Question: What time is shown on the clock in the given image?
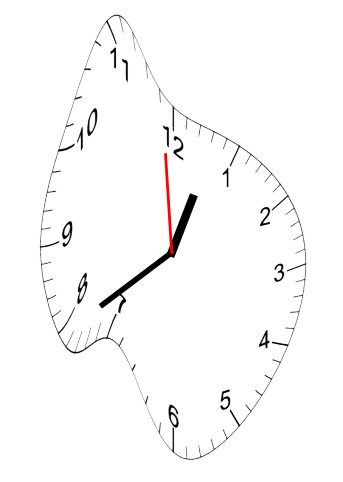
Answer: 12:38:59